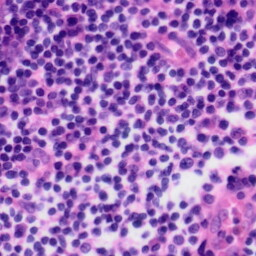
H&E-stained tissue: Tonsil